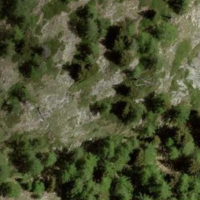
EUNIS habitat code: 26
Species observed at this site:
Somatochlora alpestris